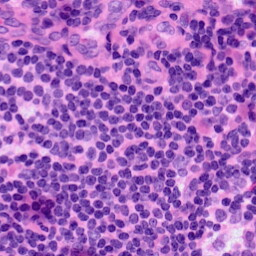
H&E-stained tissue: LymphNode